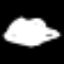
Label: hourglass